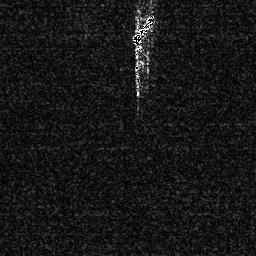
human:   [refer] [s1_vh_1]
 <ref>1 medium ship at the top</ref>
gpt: <box>[[50, 4, 60, 18, 0]]</box>